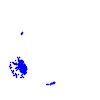
Particle: electron